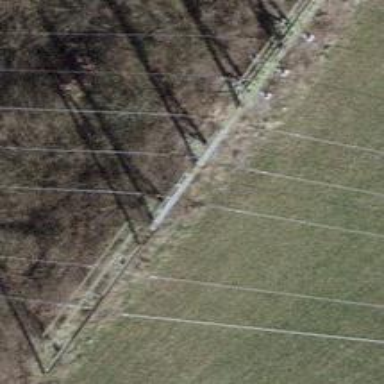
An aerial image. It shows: Insulator used in power equipment.